Question: In a small WebView app I wrote, I am able to load YouTube and see the picture the represents a video clip, with the familiar right-pointing arrow that is supposed to start playing the video:

But... when I touch that arrow, nothing happens (the video is NOT played).
I did enable the plugins setting in WebView, but that didn't help:
'''
mWebView.getSettings().setPluginsEnabled(true);
'''
So, I searched for more clues about how to make Flash (YouTube) run embedded in my WebView and I found the following <URL>:
> I think you also need Flash to be
installed, like in Android 2.2 and
above.
I am OK with the requirement for Android 2.2 but what I don't understand is what "install Flash plugin" means: YouTube plays fine in Android's default browser (which is based on WebView AFAIK) and also in the YouTube app that's also installed in my device. Doesn't that mean that the Flash plugin is already installed?
If the answer is "no", what do I need to do to install it?
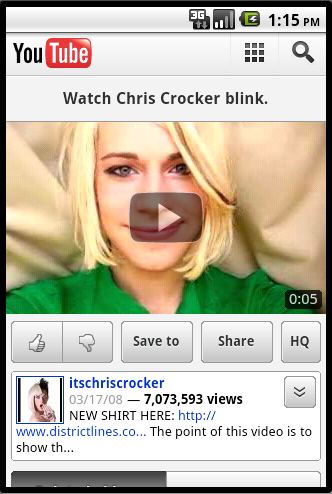
Answer: The Adobe Flash plugin is available from the Android Market for Android 2.2+ devices.
It may come pre-installed on a few devices, but on most it does not.
Search for "Adobe Flash" in the Android market to download it, then try running your app again.